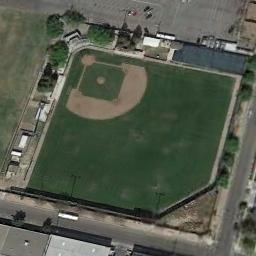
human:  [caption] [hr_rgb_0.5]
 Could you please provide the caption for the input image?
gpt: There is a lot of vegetation near the baseball field .

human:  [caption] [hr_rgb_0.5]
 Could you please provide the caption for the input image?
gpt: A baseball diamond is surrounded by many buildings and roads .

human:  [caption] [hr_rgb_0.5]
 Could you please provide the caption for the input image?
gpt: There is a baseball diamond surrounded by the houses .

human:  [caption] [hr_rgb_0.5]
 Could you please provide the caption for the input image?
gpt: A baseball diamond on the lawn and some buildings beside .

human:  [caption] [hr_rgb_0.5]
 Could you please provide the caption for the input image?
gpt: The baseball diamond is surrounded by roads .